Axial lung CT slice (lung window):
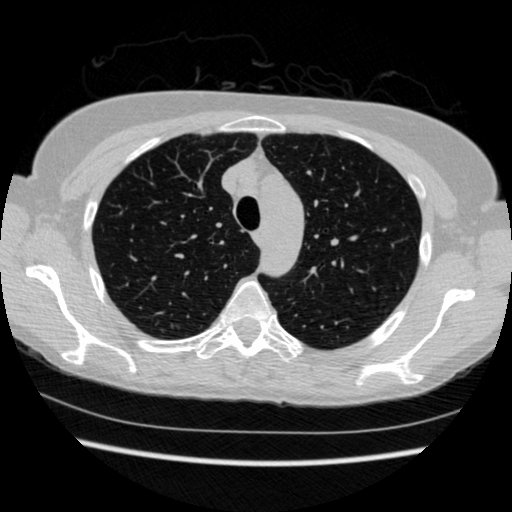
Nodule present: no